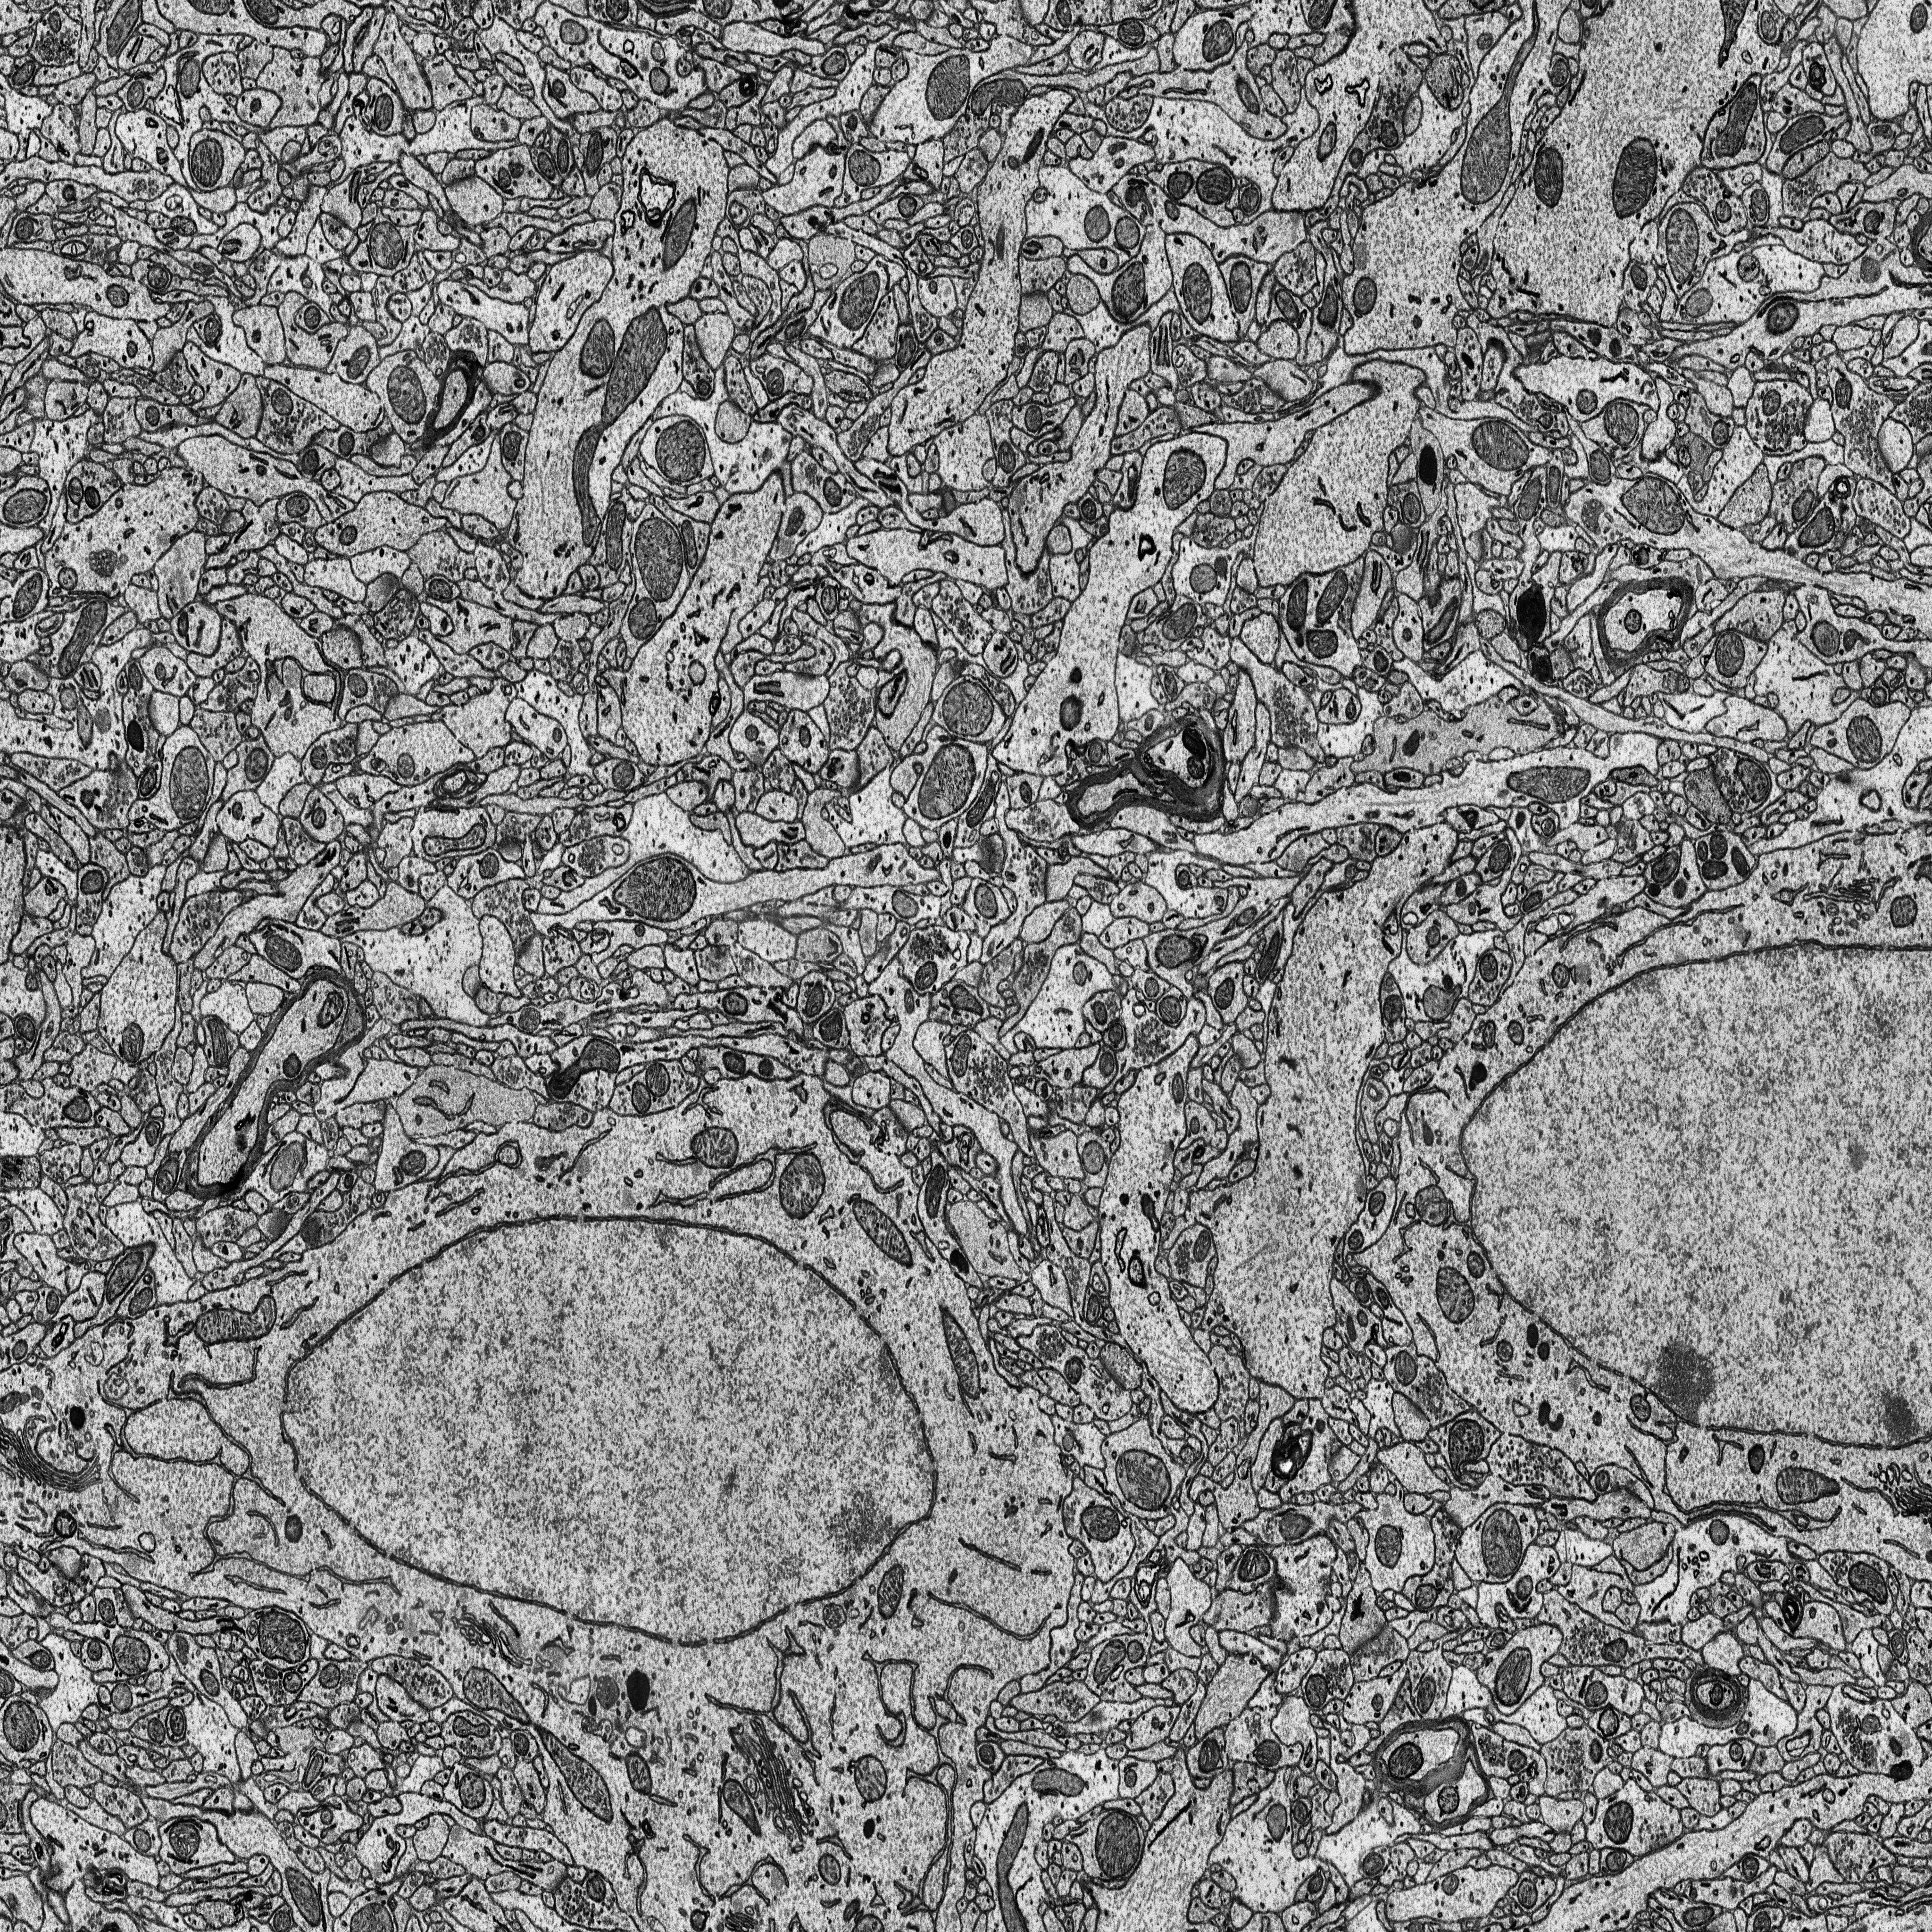
Electron microscopy slice of rat cortex tissue
Slice depth (z): 242
Mitochondria instances in slice: 380